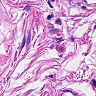
Metastatic tissue present: no